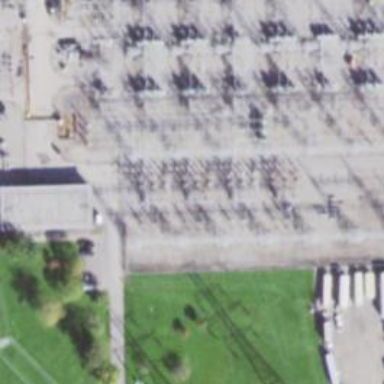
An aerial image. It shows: Switch for power supply.